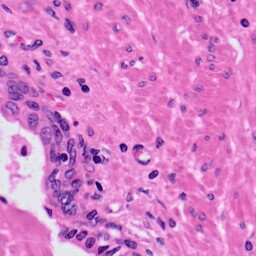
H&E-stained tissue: Prostate